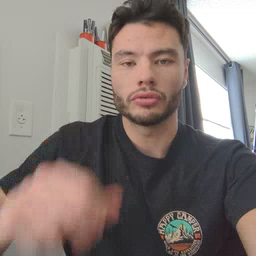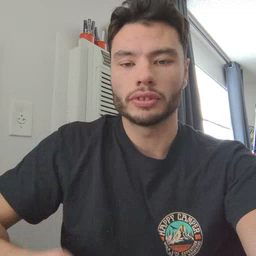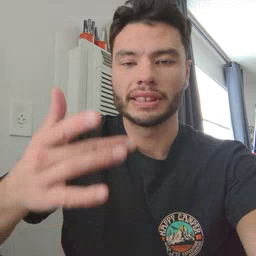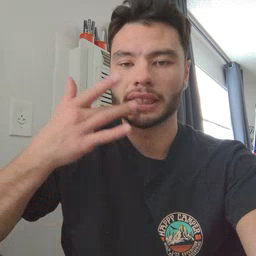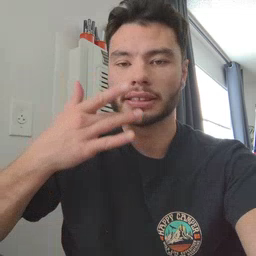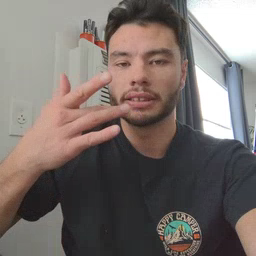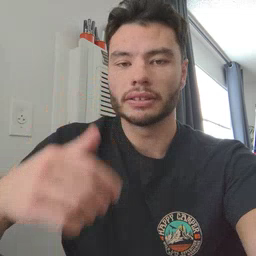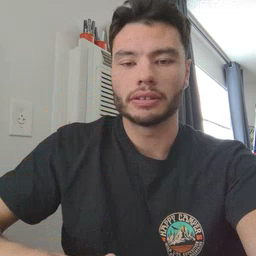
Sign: taste